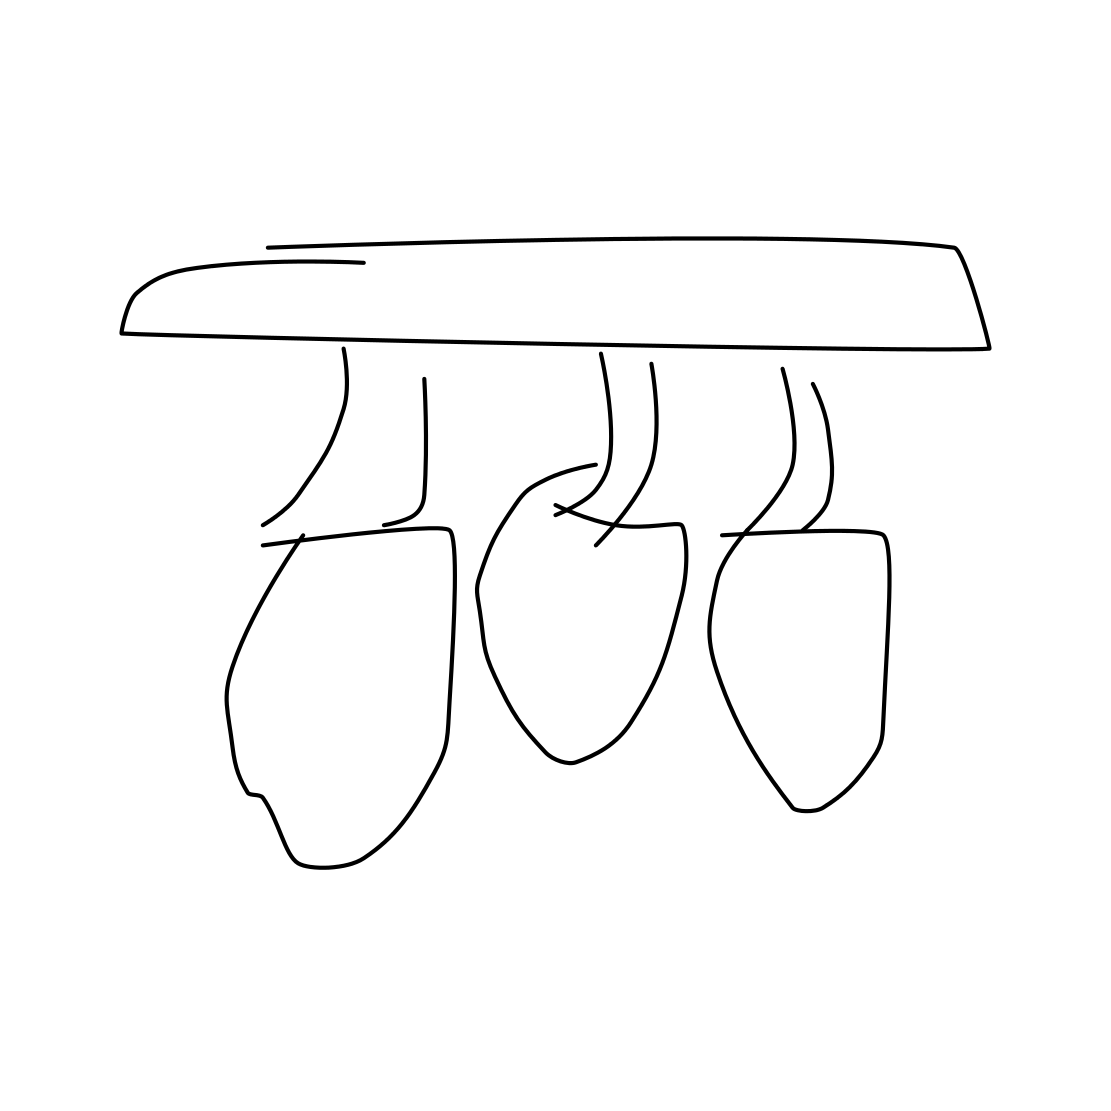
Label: banana